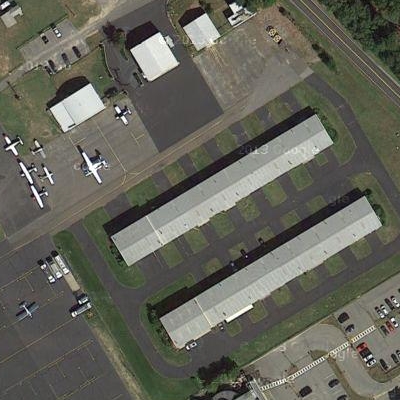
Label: cIndustry